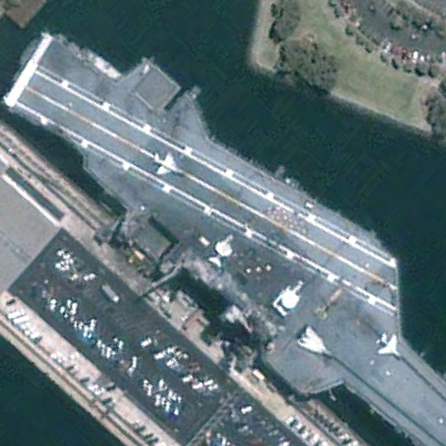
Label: Midway-class_aircraft_carrier